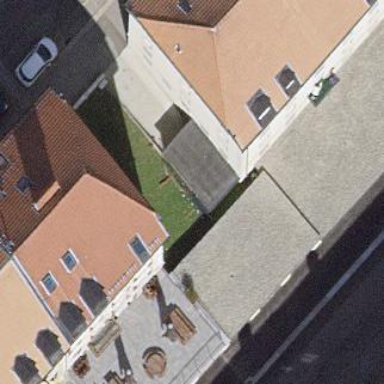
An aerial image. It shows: Garages with flat roofs.